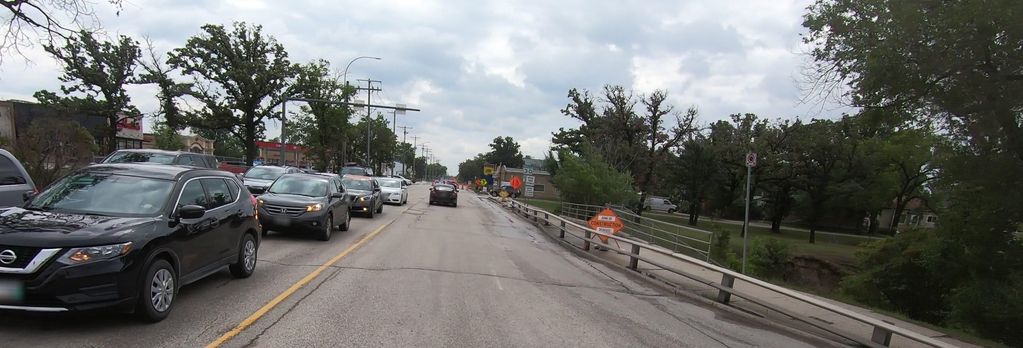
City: winnipeg